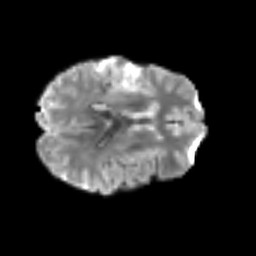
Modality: T2w
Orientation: axial
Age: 68
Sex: female
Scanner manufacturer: siemens
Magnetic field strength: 3 T
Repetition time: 6.1 s
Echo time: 0.101 s